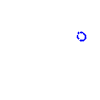
Particle: proton